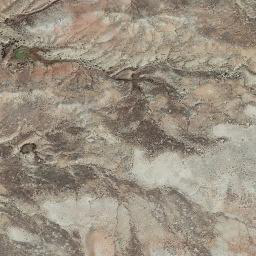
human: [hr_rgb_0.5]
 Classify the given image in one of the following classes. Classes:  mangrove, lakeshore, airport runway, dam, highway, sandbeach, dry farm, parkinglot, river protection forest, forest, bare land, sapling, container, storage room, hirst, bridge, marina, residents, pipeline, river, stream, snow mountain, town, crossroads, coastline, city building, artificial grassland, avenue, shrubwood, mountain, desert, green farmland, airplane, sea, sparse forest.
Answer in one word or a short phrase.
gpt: mountain